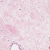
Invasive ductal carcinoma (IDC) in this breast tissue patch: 0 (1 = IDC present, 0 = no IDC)